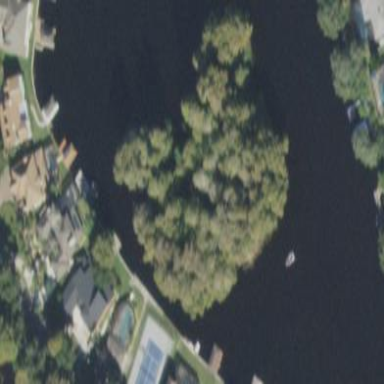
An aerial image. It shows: Islet.